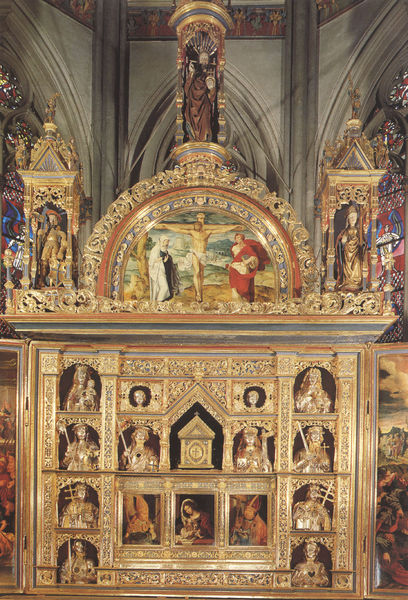
Titel: Hochaltar des Doms zu Xanten
Künstler: Henrick van Holt
Standort: Xanten, Dom St. Viktor (EU - D - NRW)
Schlagwörter: flügel, gott, ausschnitt, rot, malerei, ornament, johannes, innenraum, kirche, gewand, gold, gotik, skulptur, statue, relief, bogen, türen, figuren, bischof, kaiser, papst, verzierung, plastik, foto, kreuz, religion, altar, schnitzerei, skulpturen, statuen, spitzbogen, christus, jesus, kreuzigung, christlich, mittelalter, kruzifix, baldachin, fäacher, heilige, büsten, maria, madonna, schrein, kästchen, reliquie, sakral, christentum, schnitzereien, altarbild, aufsatz, tympanon, nischen, seitenteile, kirchenfenster, neuzeit, flügelaltar, triptychon, propheten, reliquiar, reliquien, flügelalter, goldschmiede, ikonostase, sakra, triptchon, hostienschrein